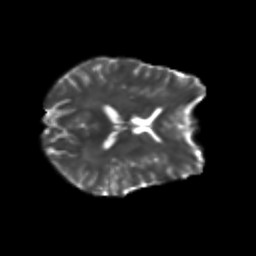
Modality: T2w
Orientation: axial
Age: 25
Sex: female
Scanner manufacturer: siemens
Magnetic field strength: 3 T
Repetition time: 3.5 s
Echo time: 0.104 s